Field crop: maize
Growth stage: 2
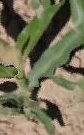
Species: maize